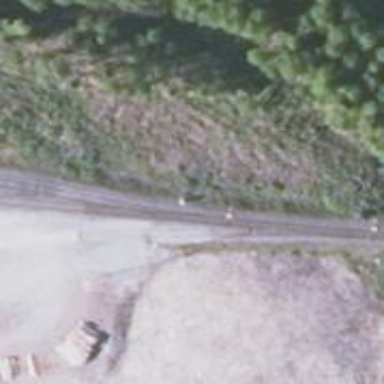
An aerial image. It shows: Wedge is used for the railway derail.